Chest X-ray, PA view. Patient: 78 years old, sex F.
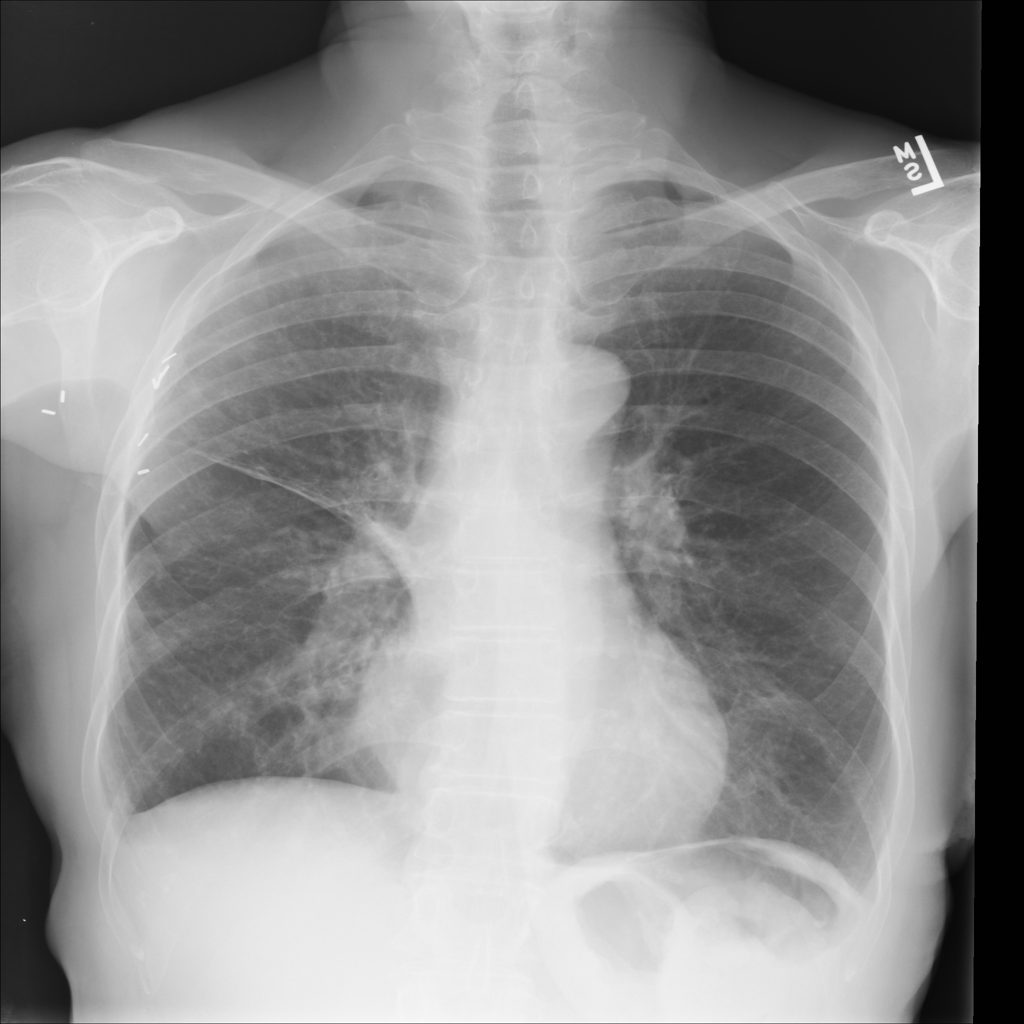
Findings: No Finding